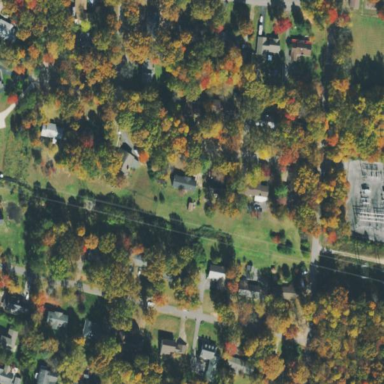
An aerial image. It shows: This residential area consists of single-family homes.